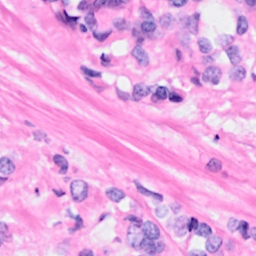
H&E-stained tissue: Breast